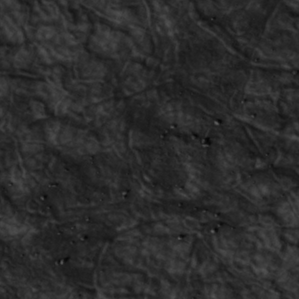
Label: non_frost